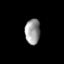
Tissue: lung
Cell type: Epithelial cells
Senescence score: 0.2047
Nuclear area (px): 375
Mean DAPI intensity: 152.443